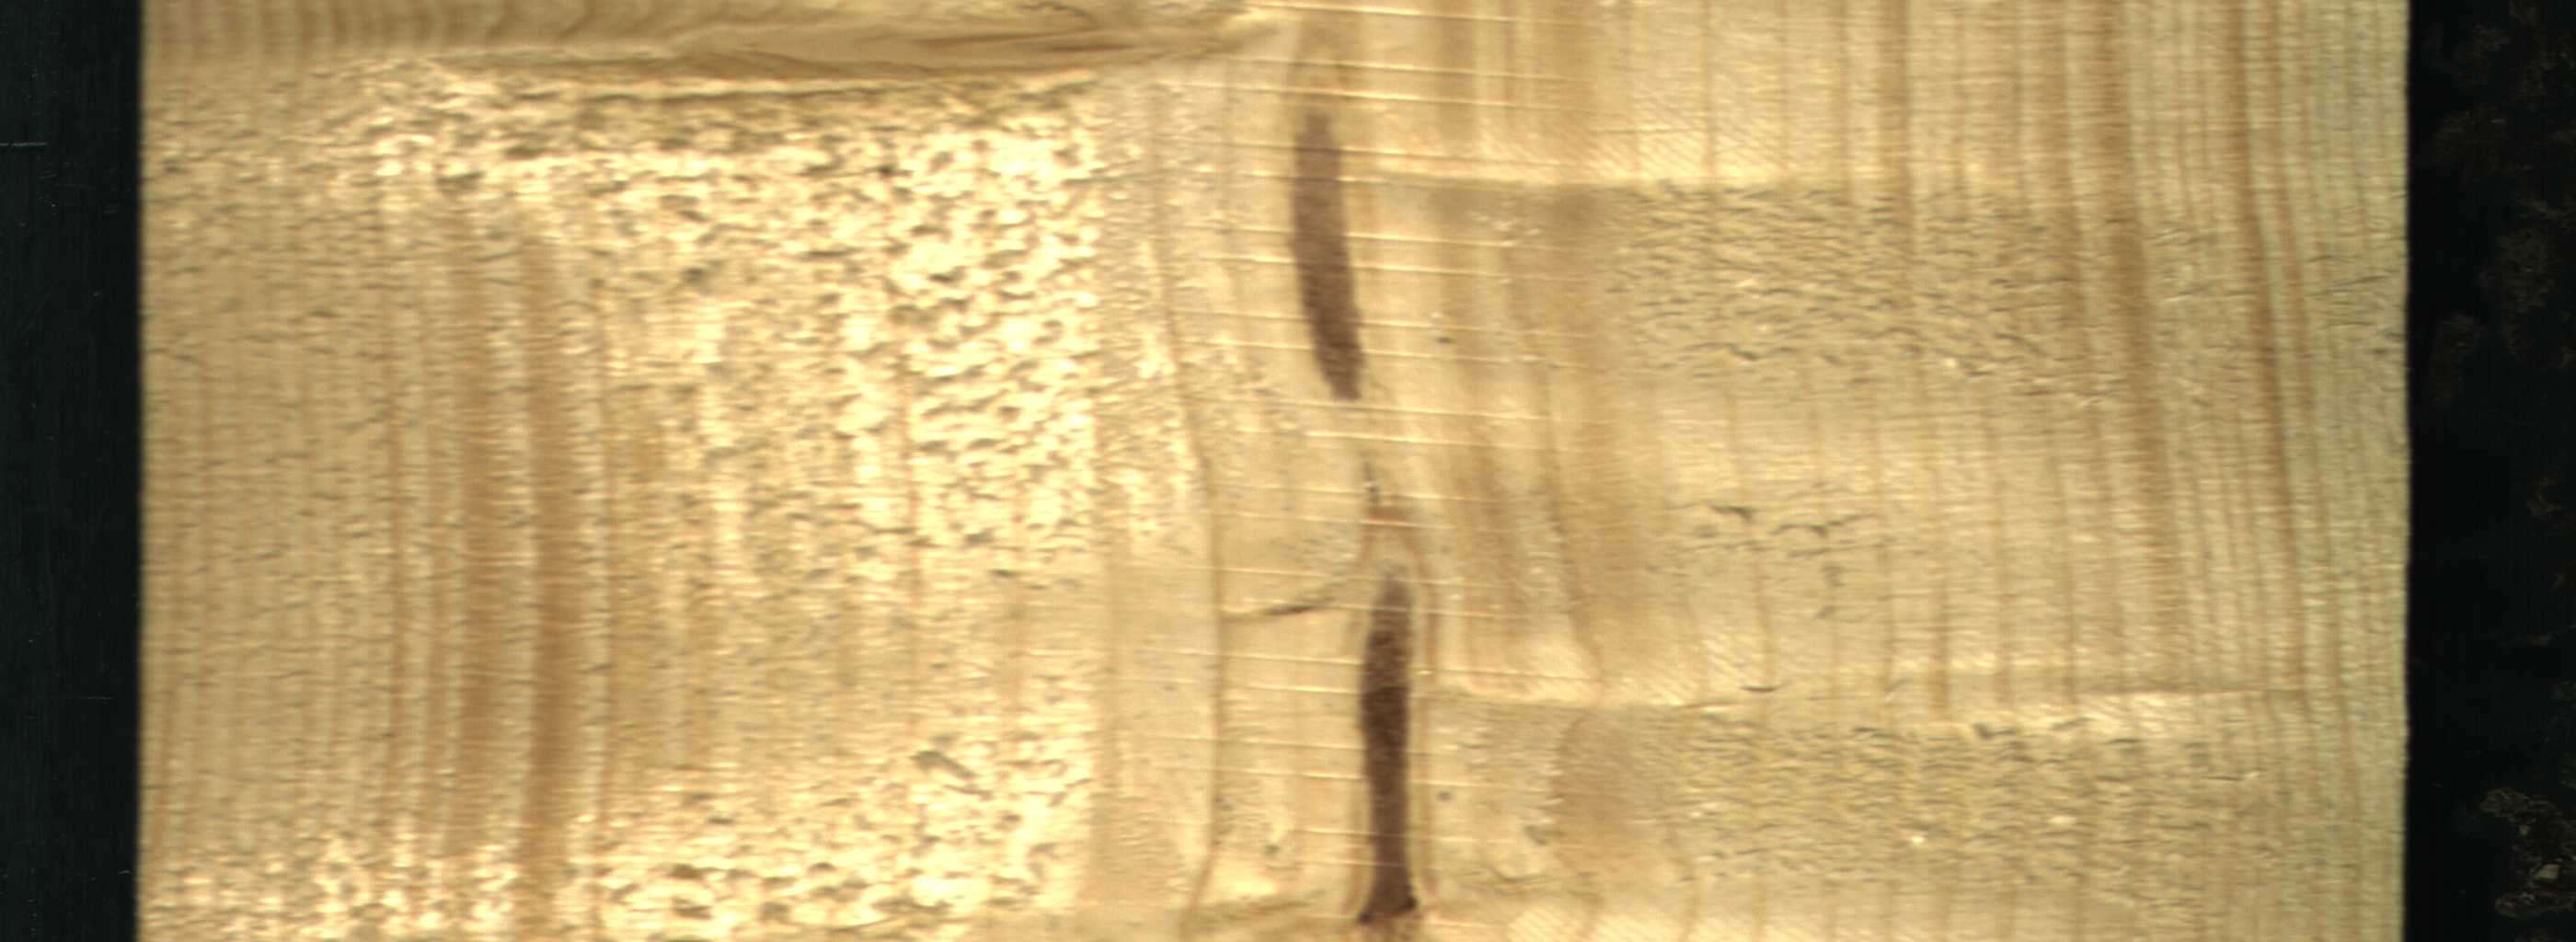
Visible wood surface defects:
Marrow
Marrow
Live_Knot